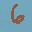
Label: 6